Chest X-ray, PA view. Patient: 59 years old, sex F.
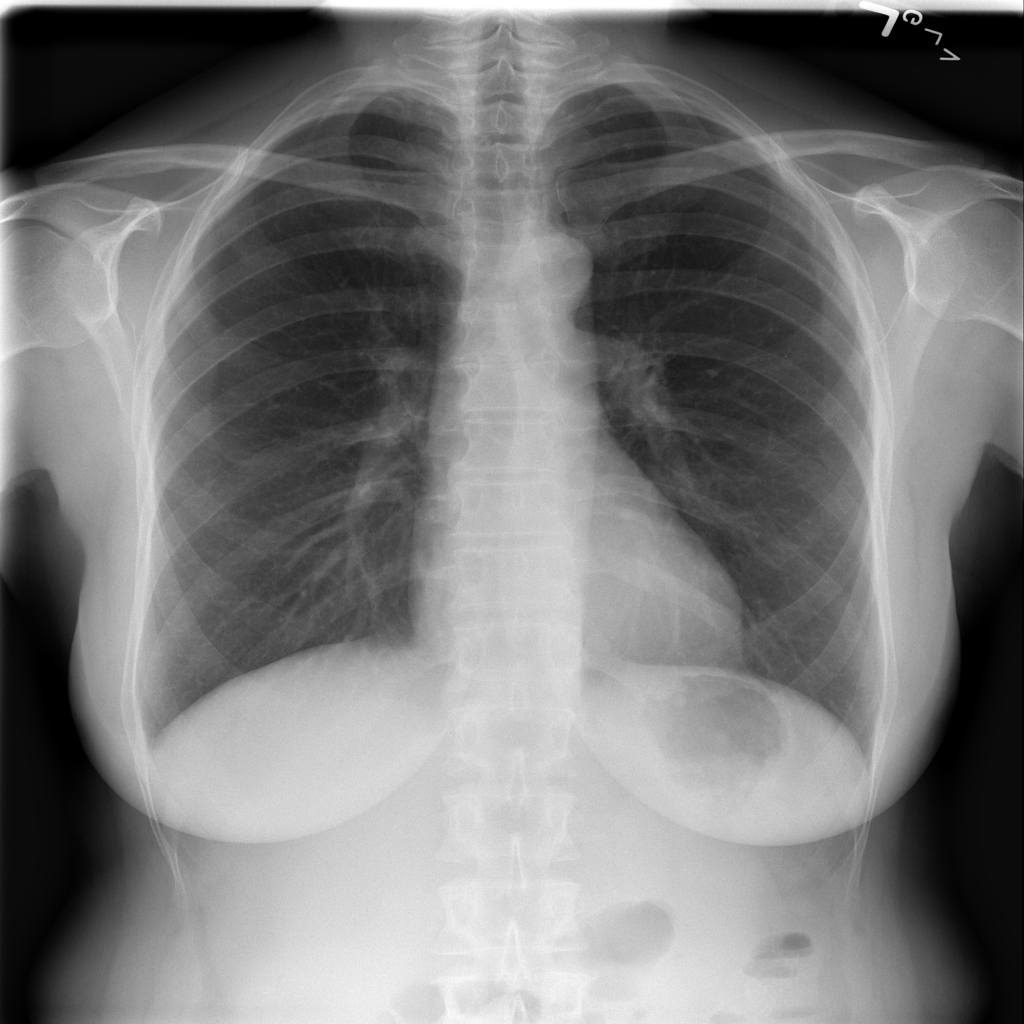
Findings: No Finding